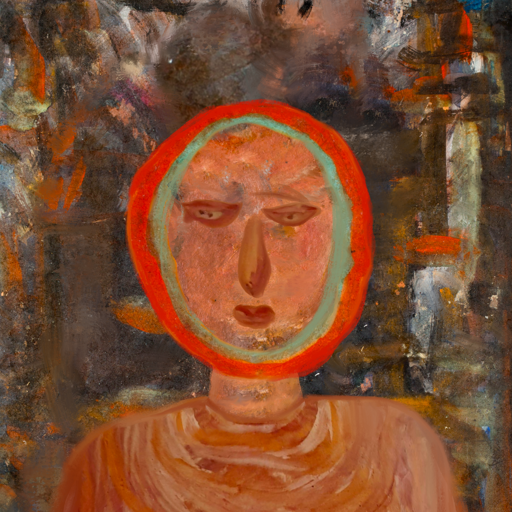
Background: GypsyQueen, Head And Neck Front: Boggyland, Face Front: Pious_Lady, Bust: Pious_Lady, Hair Front: Sisters, Head Accessory: Blank, Second Necklace: Blank, Necklace: Blank, Baby: Blank